【题型】解答题　【知识点】解析几何　【难度】medium
设抛物线 $\Gamma: y^2 = 2px\ (p > 0)$，过焦点 $F$ 的直线与抛物线 $\Gamma$ 交于点 $A(x_1,y_1)$、$B(x_2,y_2)$当直线 \(AB\) 垂直于 \(x\) 轴时，\(|AB| = 4\)。。

(1) 求抛物线 $\Gamma$ 的标准方程。

(2) 已知点 $P(2,0)$，直线 $AP$、$BP$ 分别与抛物线 $\Gamma$ 交于点 $C$、$D$。求证：直线 $CD$ 恒过定点。

\vspace{1em} % 题目与答案间空行
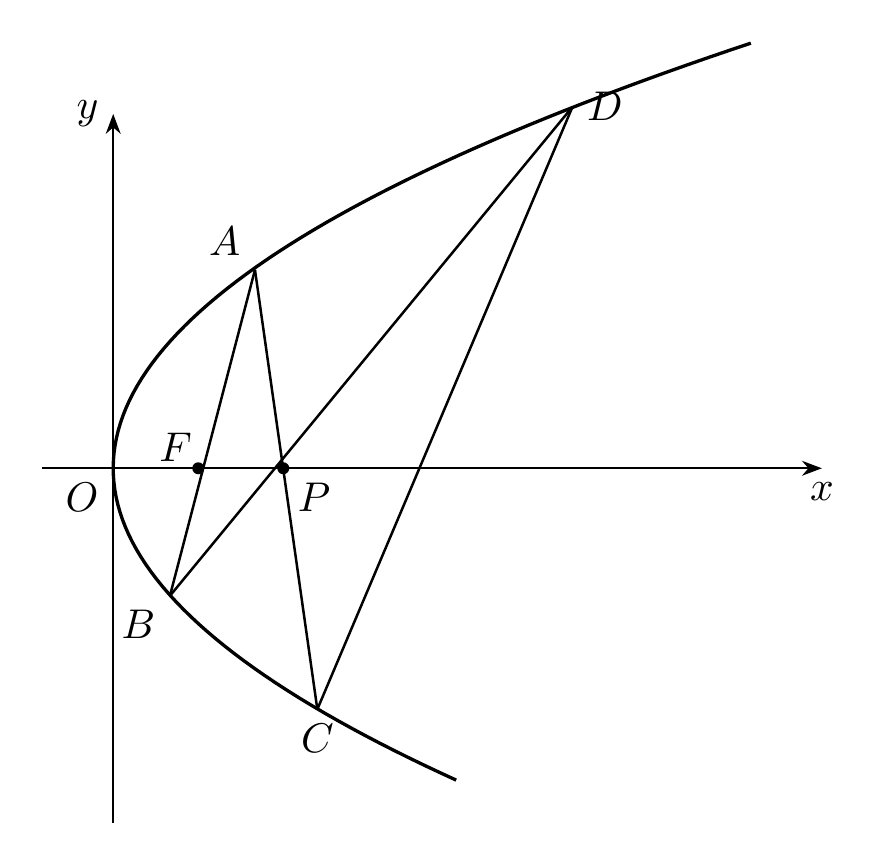
【解答】
【答案】(1) $y^2 = 4x$；

(2) 证明见解析。

\vspace{0.5em}
【解析】
(1) 解：由题意，当直线 $AB$ 垂直于 $x$ 轴时，直线 $AB$ 的方程为 $x = \frac{p}{2}$。

联立
\[
\begin{cases}
x = \frac{p}{2} \\
y^2 = 2px
\end{cases}
\]
可得
\[
\begin{cases}
x = \frac{p}{2} \\
y = \pm p
\end{cases}
\]
所以 $|AB| = 2p$，所以 $2p = 4$，即 $p = 2$。

所以抛物线 $\Gamma$ 的方程为 $y^2 = 4x$。

\vspace{0.5em}
% 分隔线匹配图片格式
\vspace{0.5em}

(2) 证明：若直线 $AB$ 与 $x$ 轴重合，则直线 $AB$ 与抛物线只有一个交点，不合乎题意，同理可知，直线 $CD$ 也不与 $x$ 轴重合，易知 $F(1,0)$。

设 $C(x_3,y_3)$，$D(x_4,y_4)$，设直线 $AB$ 的方程为 $x = my + 1$，

联立
\[
\begin{cases}
x = my + 1 \\
y^2 = 4x
\end{cases}
\]
得 $y^2 - 4my - 4 = 0$，$\Delta = 16m^2 + 16 > 0$，

因此 $y_1 + y_2 = 4m$，$y_1y_2 = -4$。

设直线 $AC$ 的方程为 $x = ny + 2$，联立
\[
\begin{cases}
x = ny + 2 \\
y^2 = 4x
\end{cases}
\]
得 $y^2 - 4ny - 8 = 0$，

则 $\Delta' = 16n^2 + 32 > 0$，因此 $y_1 + y_3 = 4n$，$y_1y_3 = -8$，则 $y_3 = -\frac{8}{y_1}$，同理可得 $y_4 = -\frac{8}{y_2}$。

所以
\[
k_{CD} = \frac{y_3 - y_4}{x_3 - x_4} = \frac{y_3 - y_4}{\frac{y_3^2}{4} - \frac{y_4^2}{4}} = \frac{4}{y_3 + y_4} = \frac{4}{-\frac{8}{y_1} - \frac{8}{y_2}} = -\frac{y_1y_2}{2(y_1 + y_2)} = \frac{1}{2m}
\]

因此直线 $CD$ 的方程为 $x = 2m(y - y_3) + x_3$，

由对称性知，定点在 $x$ 轴上，

\[
\begin{aligned}
\text{令 } y = 0 \text{ 得，} x &= -2my_3 + x_3 = -2my_3 + \frac{y_3^2}{4} = -2m\frac{-8}{y_1} + \frac{1}{4}\left(\frac{-8}{y_1}\right)^2 = \frac{16m}{y_1} + \frac{16}{y_1^2} \\
&= \frac{4(y_1 + y_2)}{y_1} + \frac{16}{y_1^2} = 4 + 4\left(\frac{y_2}{y_1} + \frac{4}{y_1^2}\right) = 4 + 4 \cdot \frac{y_1y_2 + 4}{y_1^2} = 4,
\end{aligned}
\]

所以，直线 $CD$ 过定点 $E(4,0)$。

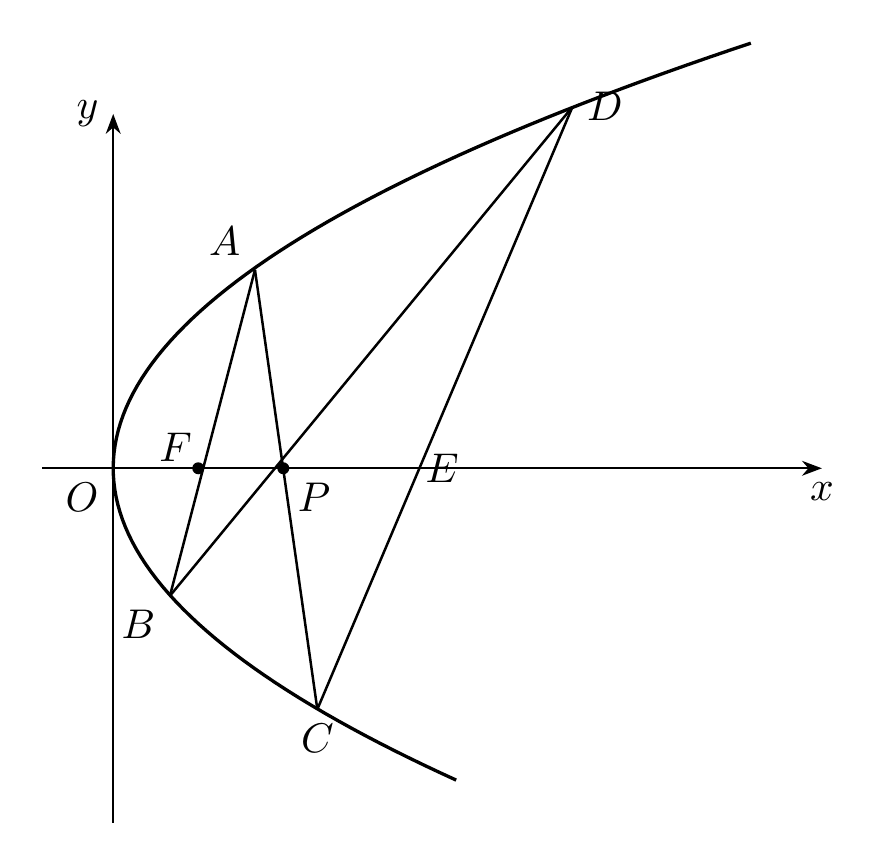